Question: I am working on 'windows Phone 8 app' ,need to achieve something like the below image looks like.

I have searched for this but did not get any help,please help me how to achieve this ?
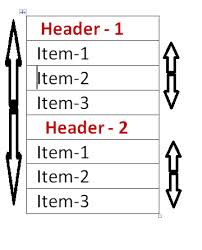
Answer: You must use a LongListSelector
LongListSelector which is actually an advanced ListBox that supports full data and UI virtualization, flat lists and grouped lists. It helps users to scroll through long lists of data. Basically a quick jump grid overlays the list when the user select one of the group headers after that when an item is selected from the grid the user is automatically redirected back to the long list at the selected point.
it also comes up with ways to manage headers and contents separately and efficiently.
Best <URL> to take a start with
One <URL>.
Enjoy :)